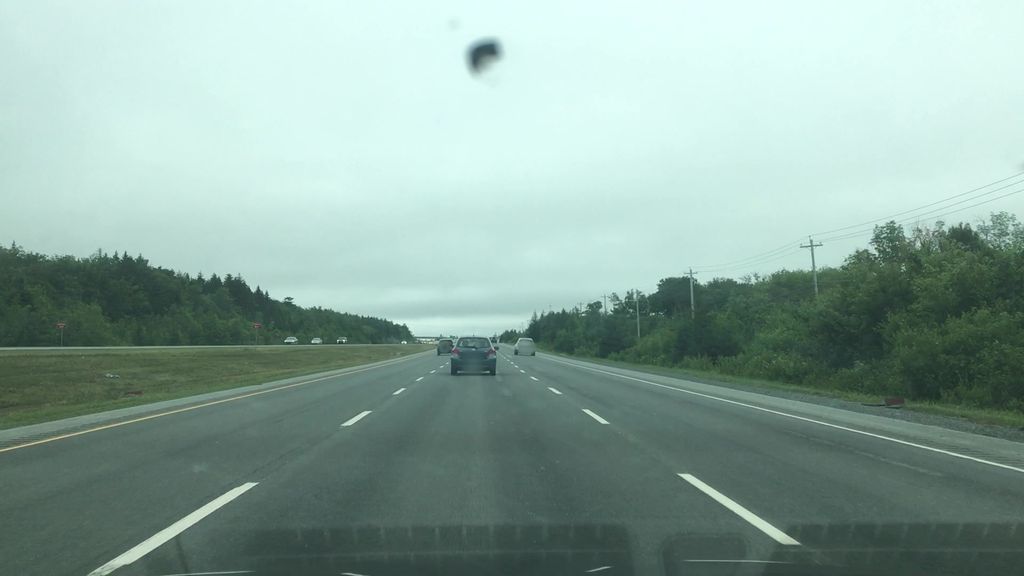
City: halifax